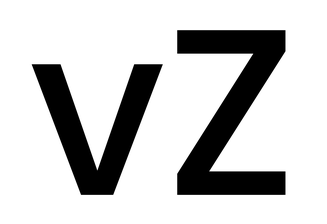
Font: Poppins-Medium